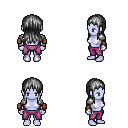
a pixel art fantasy rpg character, female body template, dark elf, purple skin, steel arm armor, magenta pants, gray unkempt hairstyle, leather bracers, four views (front, back, left, right), 2x2 character sprite sheet, small pixel art, hard edges, no anti-aliasing